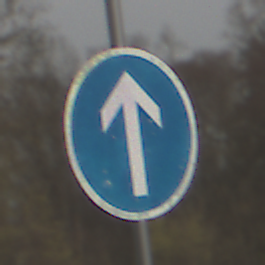
Verkehrszeichen: VorgeschriebeneFahrtrichtungGeradeaus
Umgebung: Outdoor, Suburban
Tageszeit: MorningAfternoon
Wetter: Overcast
Licht: Natural
Jahreszeit: NotSpecified
Kontrast: LowContrast